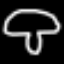
Label: mushroom